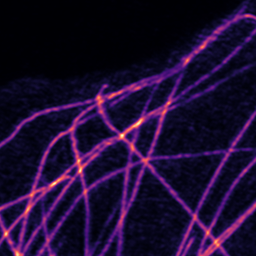
Label: Super-resolution Microtubules image